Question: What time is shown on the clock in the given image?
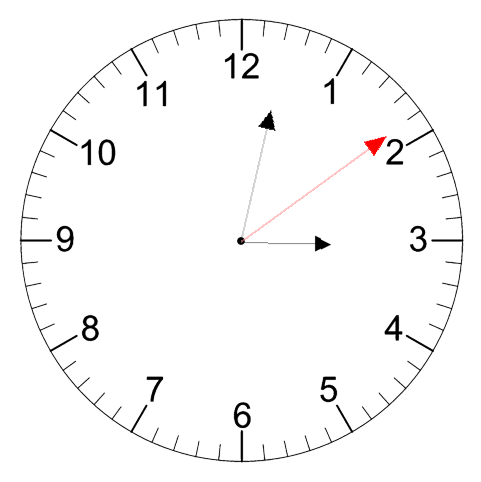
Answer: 03:02:09